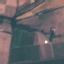
Land use / land cover class: PermanentCrop